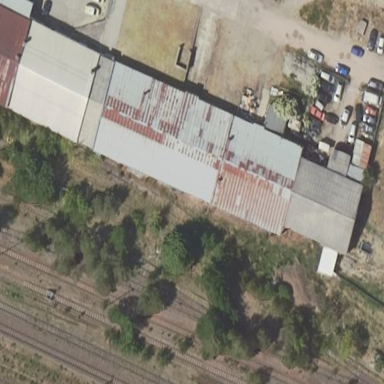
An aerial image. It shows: Warehouse building.